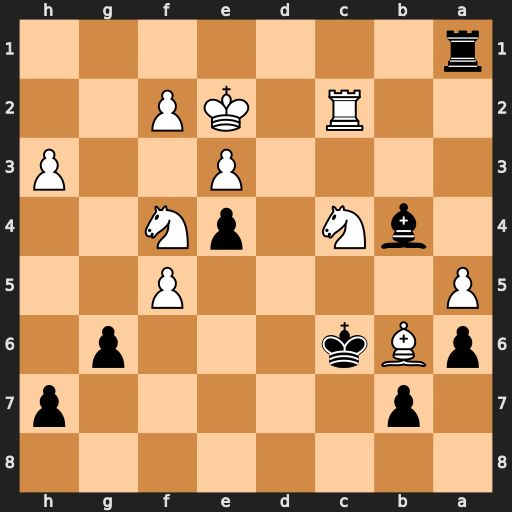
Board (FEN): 8/1p5p/pBk3p1/P4P2/1bN1pN2/4P2P/2R1KP2/r7
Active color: b
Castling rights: -
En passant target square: -
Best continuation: Re1#